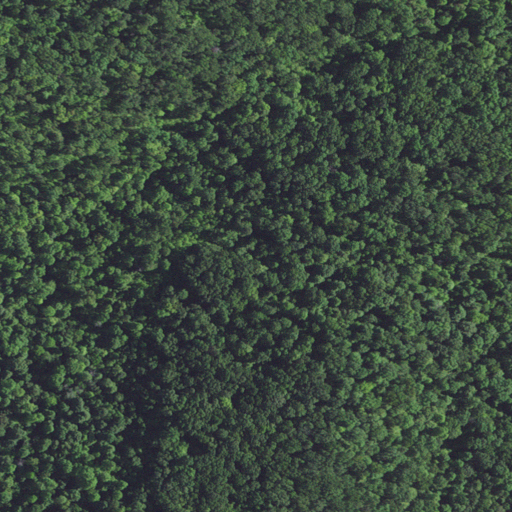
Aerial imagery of ridge(s) in Kentucky named Gingercake Ridge containing only deciduous forest